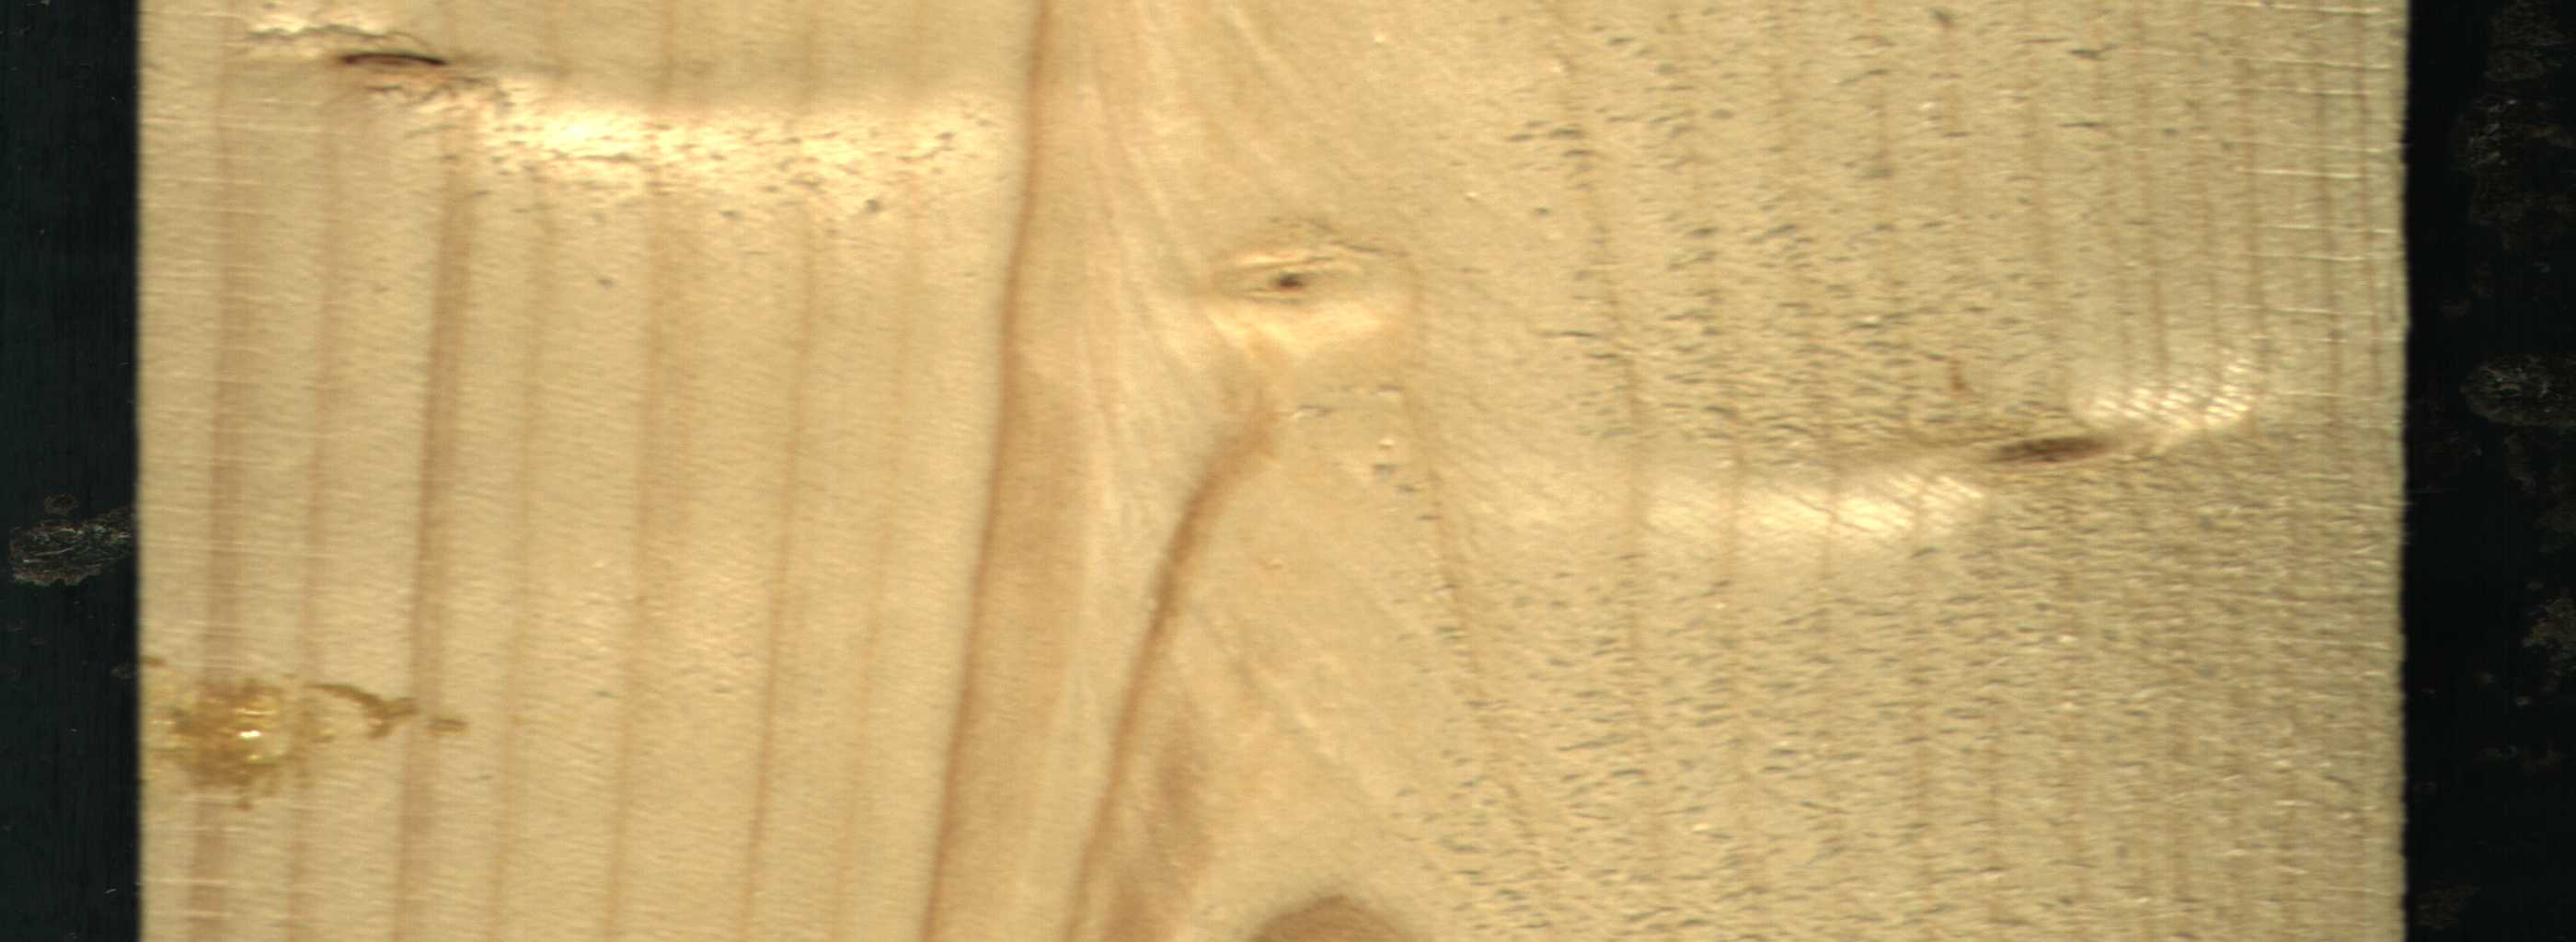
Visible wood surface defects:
resin
Dead_Knot
Live_Knot
Live_Knot